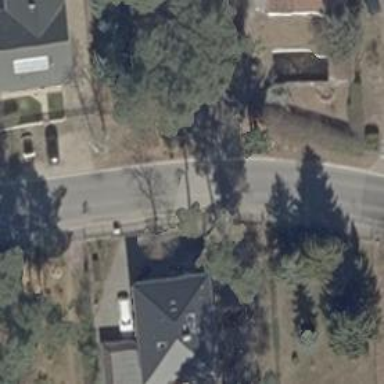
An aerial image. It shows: Residential road with separate asphalt sidewalk.